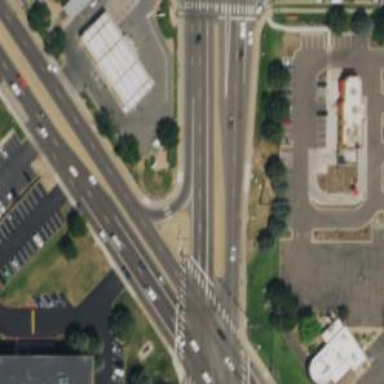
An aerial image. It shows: Secondary link road with asphalt surface.